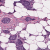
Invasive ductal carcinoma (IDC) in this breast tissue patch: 1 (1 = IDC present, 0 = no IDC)